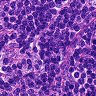
Metastatic tissue present: no